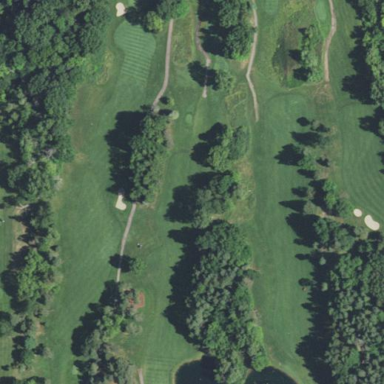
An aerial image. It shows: Rough grassy area used for golf.